Field crop: tomato
Growth stage: 1
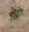
Species: solanum